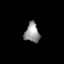
Tissue: lung
Cell type: Epithelial cells
Senescence score: 0.2002
Nuclear area (px): 282
Mean DAPI intensity: 148.73